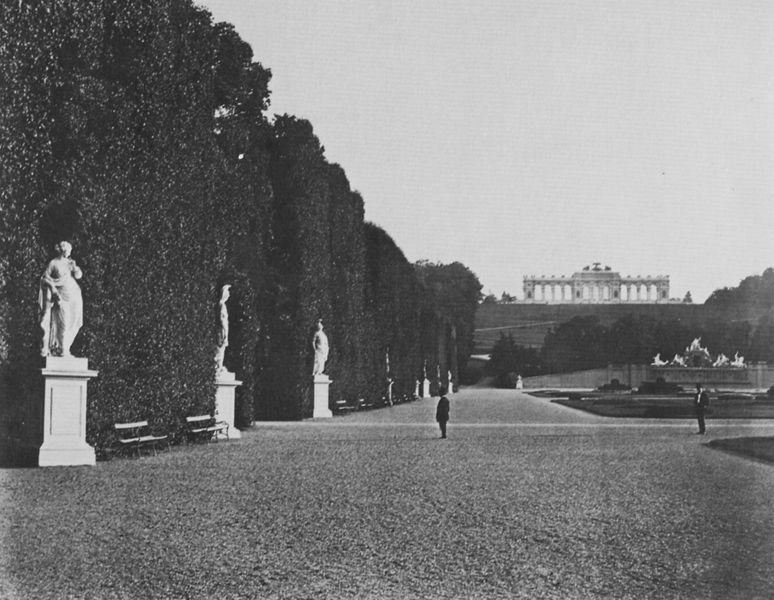
Titel: Park von Schönbrunn
Künstler: M. Frankenstein
Schlagwörter: berg, blätter, dunkel, himmel, laub, mann, schatten, wasser, weiß, wolken, bäume, menschen, frankreich, frau, frisur, grau, hell, kleid, licht, marmor, männer, paris, pfeiler, schwarz, straße, säulen, anlage, gebäude, gras, haus, park, parkanlage, rasen, schloss, weg, wiese, wolke, architektur, barock, mensch, sockel, stehen, stein, weit, schauen, ferne, gräser, hügel, weite, busch, büsche, pfad, sonne, wege, figur, mantel, personen, person, pflanzen, england, wald, anhöhe, brunnen, pferd, pferde, stock, garten, skulptur, springbrunnen, statue, zwei, schotter, leer, mauer, allee, hecke, hof, bank, besucher, figuren, kies, treppe, zwei personen, plastik, podest, galerie, foto, fotografie, photographie, wände, antike, bayern, palast, kiesel, geschnitten, schwarz-weiß, gross, reihe, bänke, photo, skulpturen, plastiken, statuen, buschwerk, lanfschaft, beet, beete, gärten, tempel, konsolen, pavillon, spaziergänger, wien, breit, streitwagen, monument, standbilder, säulenhalle, klassizistisch, versailles, podeste, gartenanlage, schönbrunn, belvedere, gartenarchitektur, hecken, kassel, potsdam, grünflächen, sissi, parkbank, neptun, fotogrfie, kunstwerke, trianon, parkbänke, breite wege, buchenhecken, büschen, hofburg, lauben, marmorstatuen, sockeln, 19. jahrhundert, marmorstatue, heg, mannner, elyssee, üodeste, verailles, oberes belvedere